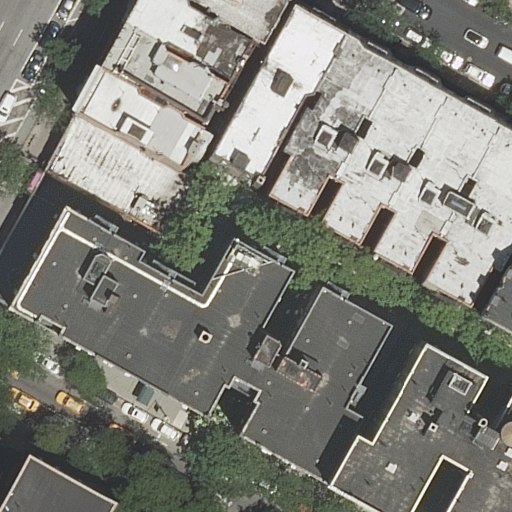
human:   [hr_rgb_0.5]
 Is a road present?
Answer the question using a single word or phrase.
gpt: yes

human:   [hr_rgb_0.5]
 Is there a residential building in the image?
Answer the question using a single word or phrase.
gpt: yes

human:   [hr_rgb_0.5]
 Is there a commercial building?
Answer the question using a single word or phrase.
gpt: no

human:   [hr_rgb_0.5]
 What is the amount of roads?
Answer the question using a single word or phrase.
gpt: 4

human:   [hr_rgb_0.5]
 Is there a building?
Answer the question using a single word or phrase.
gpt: yes

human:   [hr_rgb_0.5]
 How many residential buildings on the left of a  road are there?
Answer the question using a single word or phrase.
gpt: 10

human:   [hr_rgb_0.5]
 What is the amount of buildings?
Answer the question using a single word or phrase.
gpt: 14

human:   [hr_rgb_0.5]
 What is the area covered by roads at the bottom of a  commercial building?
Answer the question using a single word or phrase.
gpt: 0m2

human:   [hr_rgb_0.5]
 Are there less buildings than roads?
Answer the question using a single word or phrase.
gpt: no

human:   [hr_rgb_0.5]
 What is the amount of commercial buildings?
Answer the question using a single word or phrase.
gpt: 0

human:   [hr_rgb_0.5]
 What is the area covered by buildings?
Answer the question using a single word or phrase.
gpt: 5990m2

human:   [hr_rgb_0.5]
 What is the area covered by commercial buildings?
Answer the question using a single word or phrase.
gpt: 0m2

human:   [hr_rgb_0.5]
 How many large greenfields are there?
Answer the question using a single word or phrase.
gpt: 0

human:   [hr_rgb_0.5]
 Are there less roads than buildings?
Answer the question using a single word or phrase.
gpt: yes

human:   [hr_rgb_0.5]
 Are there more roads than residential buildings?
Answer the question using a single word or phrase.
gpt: no

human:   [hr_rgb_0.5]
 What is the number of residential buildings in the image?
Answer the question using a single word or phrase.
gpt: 14

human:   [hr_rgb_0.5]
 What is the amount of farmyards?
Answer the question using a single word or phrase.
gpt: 0

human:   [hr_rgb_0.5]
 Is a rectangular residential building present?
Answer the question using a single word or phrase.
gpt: yes

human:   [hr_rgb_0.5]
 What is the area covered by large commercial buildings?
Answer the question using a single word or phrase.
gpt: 0m2

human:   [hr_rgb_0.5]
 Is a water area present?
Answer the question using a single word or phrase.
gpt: no

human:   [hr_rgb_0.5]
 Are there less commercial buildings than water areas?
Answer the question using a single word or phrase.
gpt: no

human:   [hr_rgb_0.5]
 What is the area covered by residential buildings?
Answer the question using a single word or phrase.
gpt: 5990m2

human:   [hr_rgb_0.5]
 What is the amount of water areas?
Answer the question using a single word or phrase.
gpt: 0

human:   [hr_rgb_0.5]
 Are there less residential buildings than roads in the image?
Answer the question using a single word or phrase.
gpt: no

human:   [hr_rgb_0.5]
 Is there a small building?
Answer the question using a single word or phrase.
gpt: yes

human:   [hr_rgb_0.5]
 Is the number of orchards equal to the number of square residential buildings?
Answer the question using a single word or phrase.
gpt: yes

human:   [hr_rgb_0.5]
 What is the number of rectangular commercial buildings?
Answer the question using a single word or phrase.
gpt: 0

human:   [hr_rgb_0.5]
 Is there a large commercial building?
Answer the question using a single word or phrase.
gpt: no

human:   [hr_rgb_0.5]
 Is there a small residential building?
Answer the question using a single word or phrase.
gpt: yes

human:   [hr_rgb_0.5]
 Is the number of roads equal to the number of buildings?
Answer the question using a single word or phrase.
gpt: no

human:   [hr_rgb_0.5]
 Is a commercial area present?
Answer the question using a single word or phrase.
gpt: no

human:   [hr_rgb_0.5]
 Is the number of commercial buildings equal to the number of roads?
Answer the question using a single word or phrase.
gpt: no

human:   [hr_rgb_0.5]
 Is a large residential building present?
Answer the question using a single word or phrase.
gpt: yes

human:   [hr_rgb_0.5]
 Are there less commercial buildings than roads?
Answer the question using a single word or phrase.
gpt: yes

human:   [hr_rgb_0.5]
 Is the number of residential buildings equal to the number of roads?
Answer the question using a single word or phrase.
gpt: no

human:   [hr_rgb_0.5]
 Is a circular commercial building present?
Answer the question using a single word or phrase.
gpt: no

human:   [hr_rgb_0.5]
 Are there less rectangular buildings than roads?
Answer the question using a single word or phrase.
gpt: yes

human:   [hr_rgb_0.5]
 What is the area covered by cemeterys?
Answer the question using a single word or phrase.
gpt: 0m2

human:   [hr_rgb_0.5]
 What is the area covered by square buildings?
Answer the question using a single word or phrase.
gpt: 0m2

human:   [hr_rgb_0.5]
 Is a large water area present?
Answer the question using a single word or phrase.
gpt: no

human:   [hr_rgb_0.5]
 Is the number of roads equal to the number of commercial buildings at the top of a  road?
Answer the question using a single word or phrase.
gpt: no

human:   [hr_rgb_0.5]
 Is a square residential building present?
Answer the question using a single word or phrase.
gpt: no

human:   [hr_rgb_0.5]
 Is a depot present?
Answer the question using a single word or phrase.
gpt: no

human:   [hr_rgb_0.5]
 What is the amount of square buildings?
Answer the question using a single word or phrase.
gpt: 0

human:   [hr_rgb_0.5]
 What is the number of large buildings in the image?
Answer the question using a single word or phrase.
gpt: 2

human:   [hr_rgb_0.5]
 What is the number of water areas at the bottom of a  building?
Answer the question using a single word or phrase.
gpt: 0

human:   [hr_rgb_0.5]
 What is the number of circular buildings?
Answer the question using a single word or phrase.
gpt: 0

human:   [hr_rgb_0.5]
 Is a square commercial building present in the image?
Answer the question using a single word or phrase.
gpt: no

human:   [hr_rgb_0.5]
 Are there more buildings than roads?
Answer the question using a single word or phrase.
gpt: yes

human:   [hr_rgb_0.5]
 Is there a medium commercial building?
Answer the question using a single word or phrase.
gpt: no

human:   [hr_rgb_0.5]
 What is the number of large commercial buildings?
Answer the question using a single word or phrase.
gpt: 0

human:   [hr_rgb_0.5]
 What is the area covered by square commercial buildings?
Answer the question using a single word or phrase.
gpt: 0m2

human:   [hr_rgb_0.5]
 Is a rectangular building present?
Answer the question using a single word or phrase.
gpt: yes

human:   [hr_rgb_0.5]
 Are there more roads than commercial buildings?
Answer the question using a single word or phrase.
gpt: yes

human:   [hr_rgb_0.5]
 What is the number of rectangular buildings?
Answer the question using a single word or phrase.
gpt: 1

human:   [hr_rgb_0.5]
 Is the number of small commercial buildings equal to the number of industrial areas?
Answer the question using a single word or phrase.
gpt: yes

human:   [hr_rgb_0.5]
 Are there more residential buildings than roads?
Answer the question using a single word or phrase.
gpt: yes

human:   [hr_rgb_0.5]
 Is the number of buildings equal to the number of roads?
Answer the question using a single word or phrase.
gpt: no

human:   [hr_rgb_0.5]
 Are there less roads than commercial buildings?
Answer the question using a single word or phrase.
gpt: no

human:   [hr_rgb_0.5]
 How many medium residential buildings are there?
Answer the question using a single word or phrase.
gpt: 10

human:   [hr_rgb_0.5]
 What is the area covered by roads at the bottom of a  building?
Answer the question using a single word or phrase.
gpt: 0m2

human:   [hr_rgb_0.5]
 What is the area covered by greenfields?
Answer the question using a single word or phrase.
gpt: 0m2

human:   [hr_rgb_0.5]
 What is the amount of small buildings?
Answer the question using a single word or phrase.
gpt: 2

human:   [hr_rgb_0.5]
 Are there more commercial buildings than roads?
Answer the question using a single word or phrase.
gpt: no